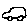
Label: car